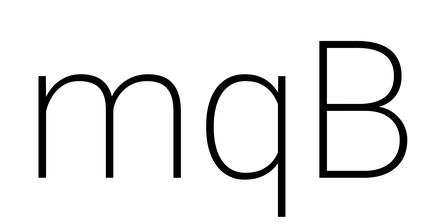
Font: Roboto_ExtraLight